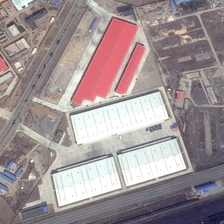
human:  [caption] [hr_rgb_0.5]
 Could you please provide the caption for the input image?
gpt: some buildings near a road are in an industrial area .

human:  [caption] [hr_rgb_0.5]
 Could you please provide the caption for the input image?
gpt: some buildings near a road are in an industrial area .

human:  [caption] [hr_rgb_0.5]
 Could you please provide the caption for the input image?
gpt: some buildings near a road are in an industrial area .

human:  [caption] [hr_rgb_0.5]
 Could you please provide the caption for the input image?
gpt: some buildings near a road are in an industrial area .

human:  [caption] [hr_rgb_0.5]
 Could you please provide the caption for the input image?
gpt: some buildings near a road are in an industrial area .